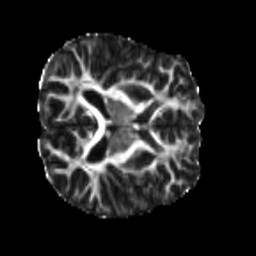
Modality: FA
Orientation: axial
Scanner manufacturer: siemens
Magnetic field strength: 3 T
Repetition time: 4 s
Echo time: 0.0594 s